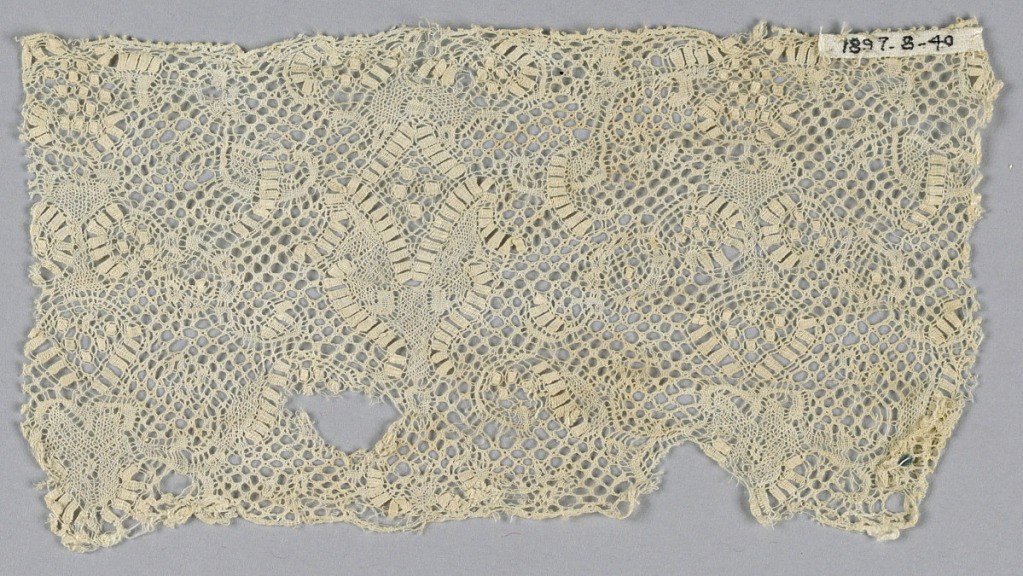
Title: Fragment
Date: late 17th–early 18th century
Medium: linen Technique: bobbin lace
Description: Binche-style fragment with delicate floral design with many rectangular dots forming geometric ornaments. "Cinq trous" ground.